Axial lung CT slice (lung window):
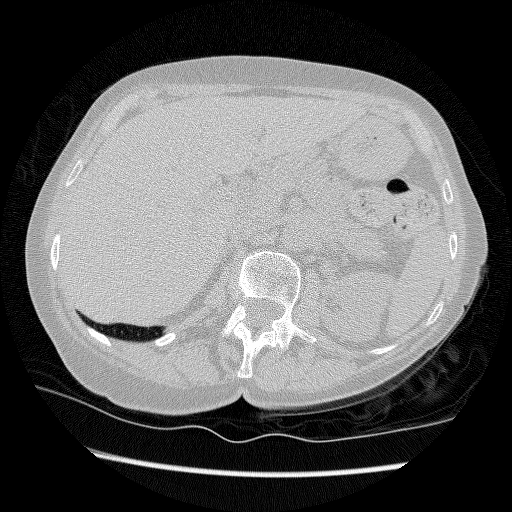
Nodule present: no